Field crop: tomato
Growth stage: 1
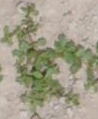
Species: portulaca